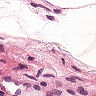
Metastatic tissue present: no